Interaction volume radius: 10 \u00c5
Interaction volume height: 10 \u00c5
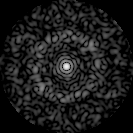
Disorder parameter: 0.8459